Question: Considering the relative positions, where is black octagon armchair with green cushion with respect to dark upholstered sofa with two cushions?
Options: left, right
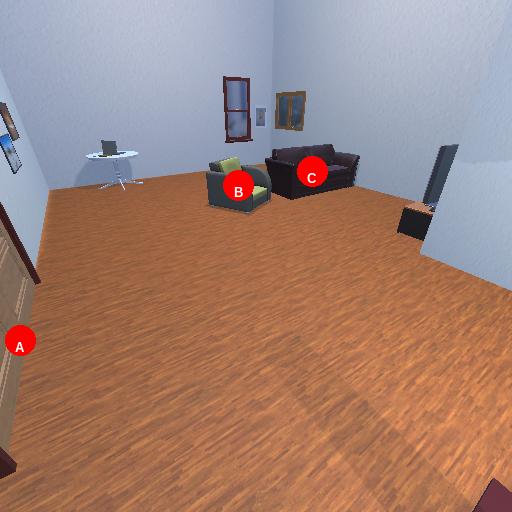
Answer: left